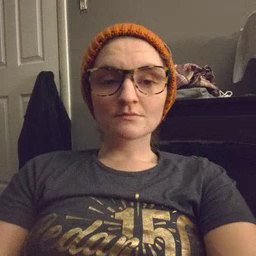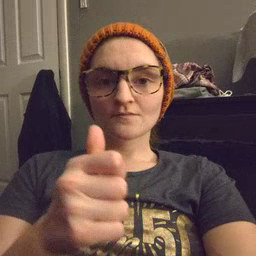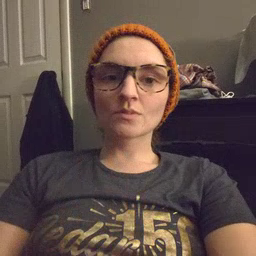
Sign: yourself